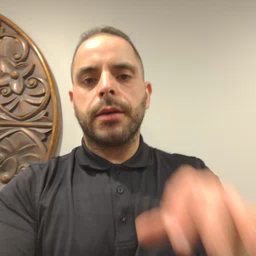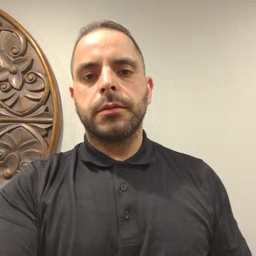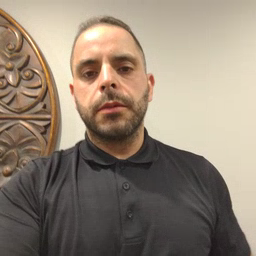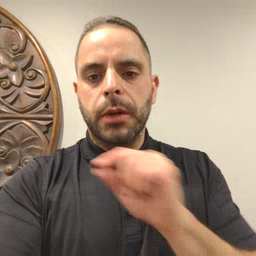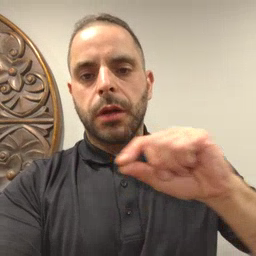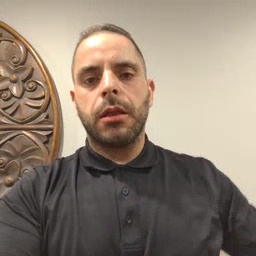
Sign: pencil